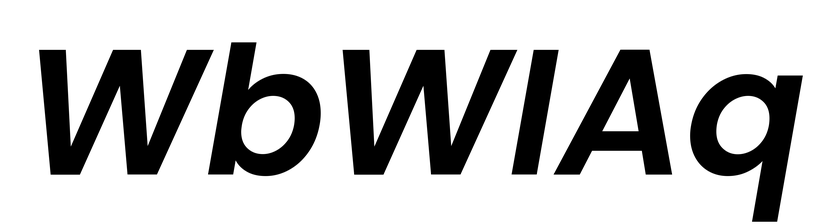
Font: Poppins-SemiBoldItalic